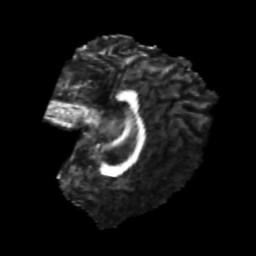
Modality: FA
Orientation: sagittal
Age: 20
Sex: female
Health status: healthy
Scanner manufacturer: philips
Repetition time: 7.391 s
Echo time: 0.08599 s